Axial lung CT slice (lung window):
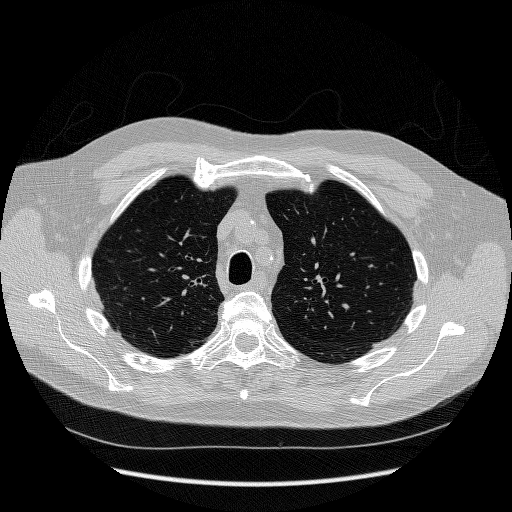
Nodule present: no